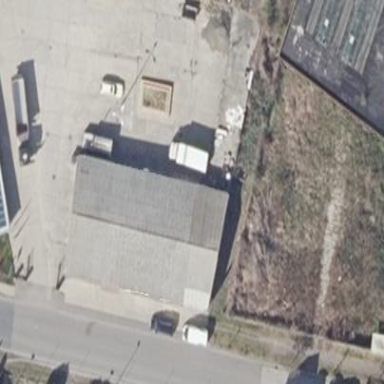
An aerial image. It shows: Building that houses furniture shop.